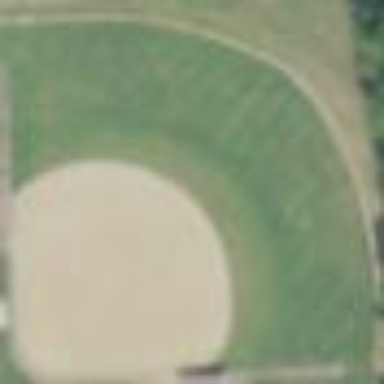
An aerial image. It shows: Baseball pitch for leisure land activities.